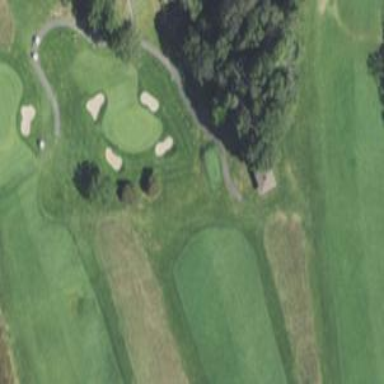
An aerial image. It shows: View of golf hole.